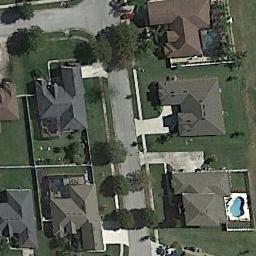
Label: medium_residential